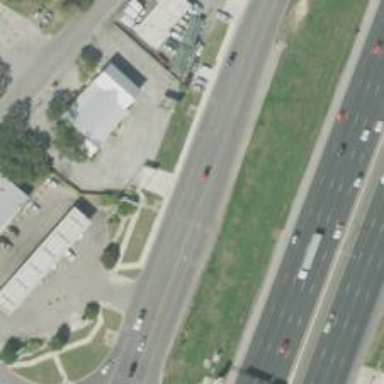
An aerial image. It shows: Secondary road with frontage road alongside.